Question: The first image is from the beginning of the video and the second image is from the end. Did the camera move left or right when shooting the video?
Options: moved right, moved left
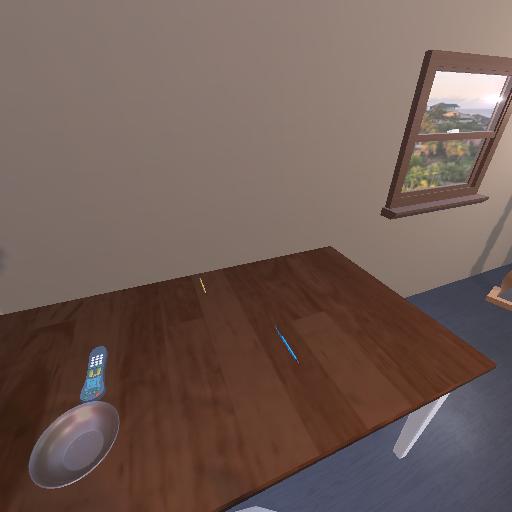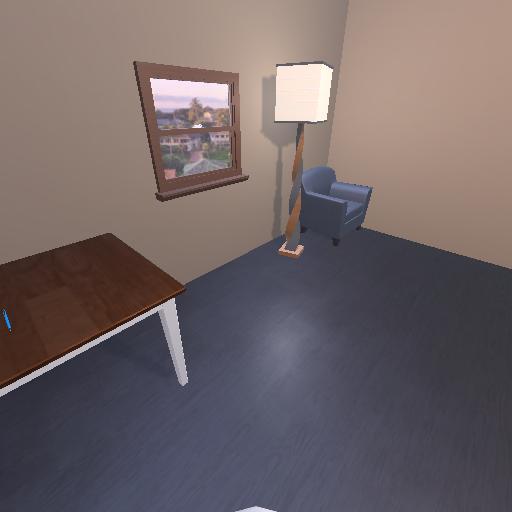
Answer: moved right